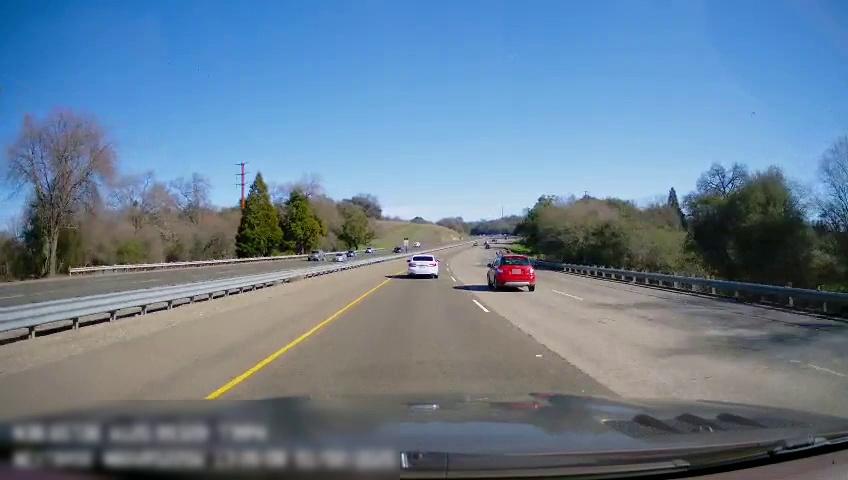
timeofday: Day
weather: Sunny
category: Drivable Space
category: Drivable Space
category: Vehicles | Car
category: Vehicles | Car
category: Vehicles | SUV
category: Vehicles | Car
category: Vehicles | Car
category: Vehicles | Car
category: Lanes | Current Lane
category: Lanes | Current Lane
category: Lanes | Alternate Lane
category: Traffic | Signs